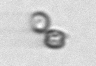
Label: Thalassiosira_sp_aff_mala